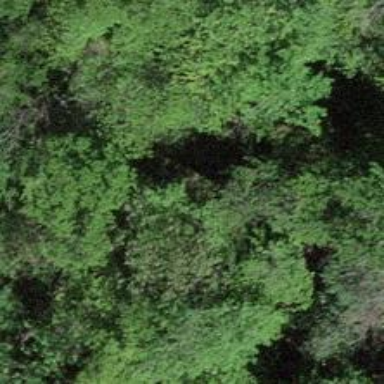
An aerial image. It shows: Natural monument of deciduous broadleaved tree.